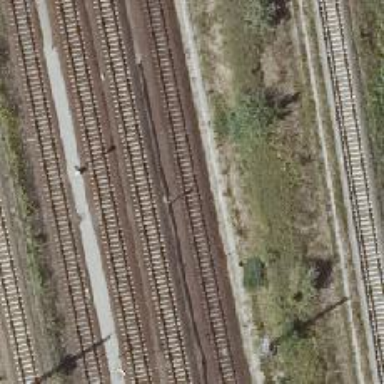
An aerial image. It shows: Railway track with contact line for electrification.